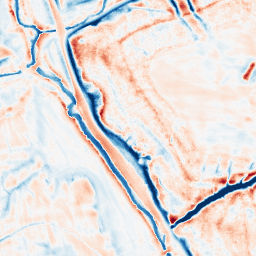
Category: edge_preserving
Decomposition family: bilateral
Decomposition parameters: d: 21
sigma_color: 50
sigma_space: 50
Upsampling method: quartic
Upsampling parameters: scale: 8
Upsampling scale: 8